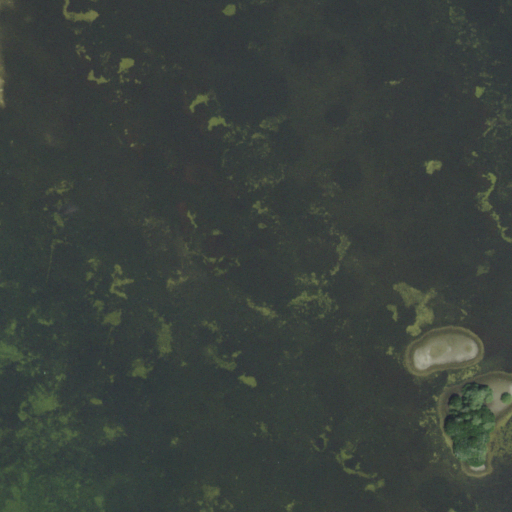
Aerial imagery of bar in Florida named White Rock Shoal containing open water and herbaceous wetlands